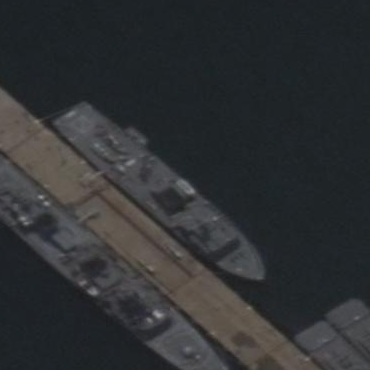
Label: combat